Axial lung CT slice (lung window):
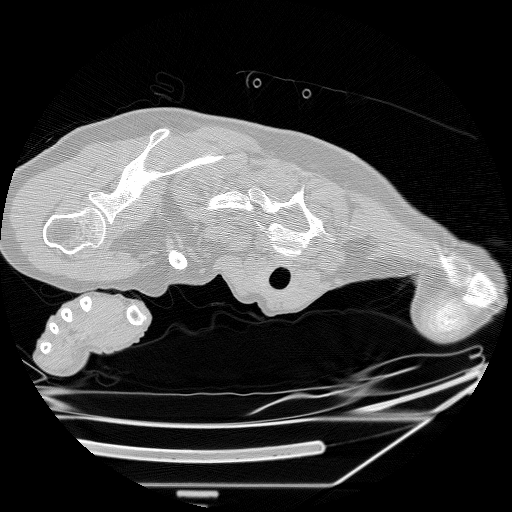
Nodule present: no